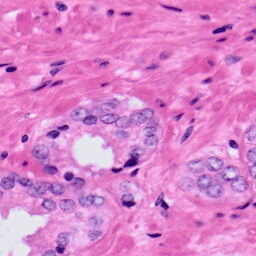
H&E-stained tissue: Prostate